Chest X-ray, AP view. Patient: 46 years old, sex F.
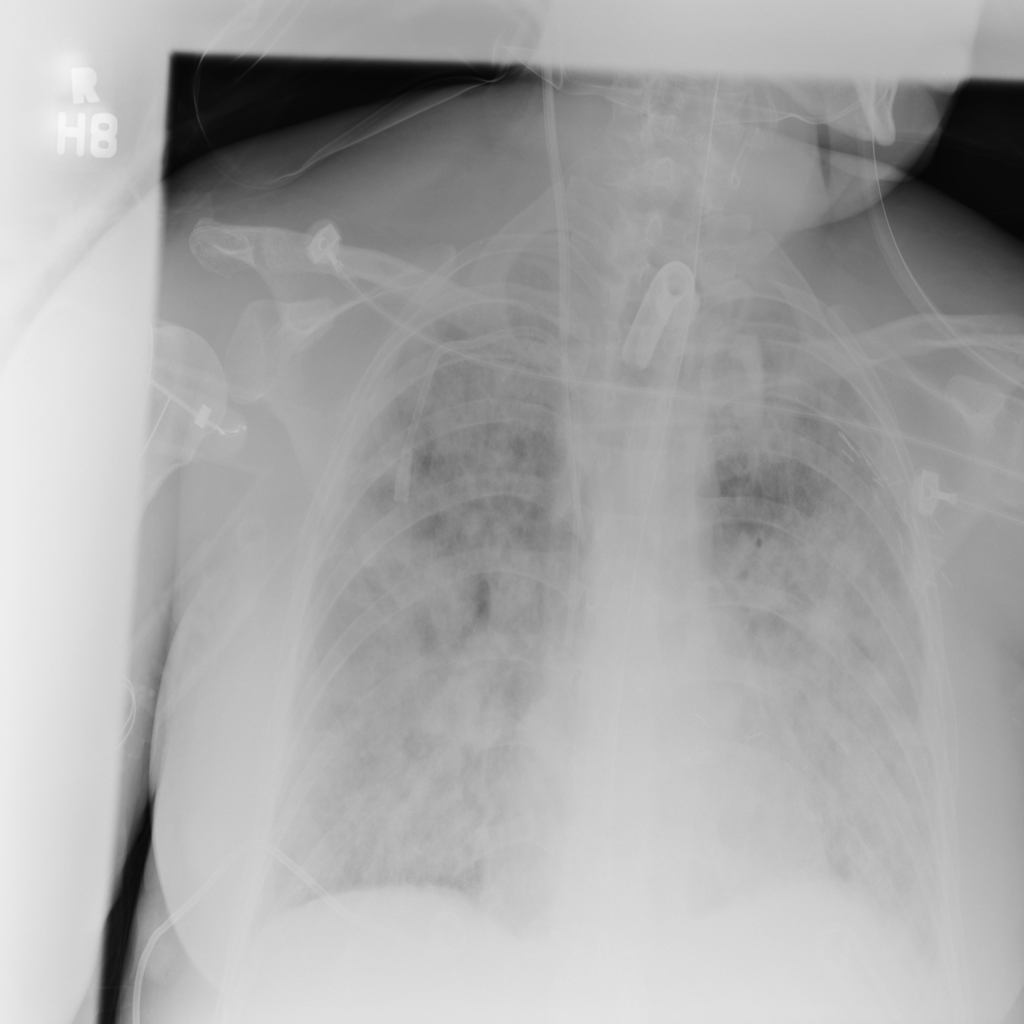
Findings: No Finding